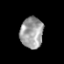
Tissue: prostate
Cell type: T cells
Senescence score: 0.2179
Nuclear area (px): 704
Mean DAPI intensity: 157.896